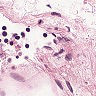
Metastatic tissue present: no